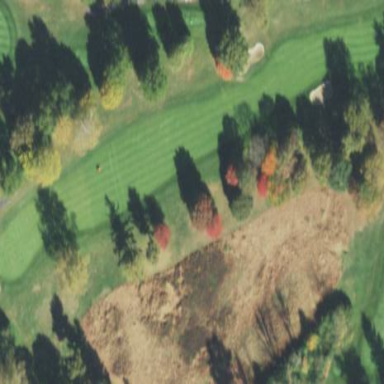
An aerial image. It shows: Grassy area designated as golf fairway.